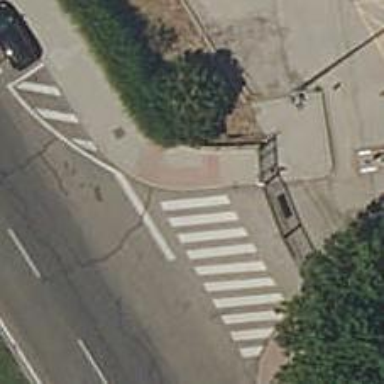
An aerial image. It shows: Kerb serving as barrier.